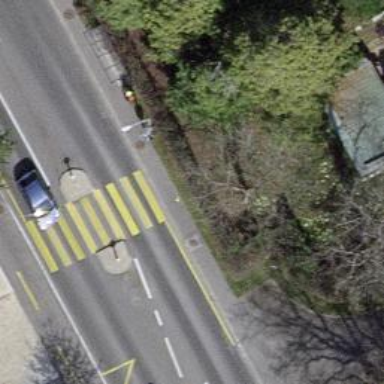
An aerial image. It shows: Sidewalk with asphalt surface leading to public transport platform. The platform includes shelter.